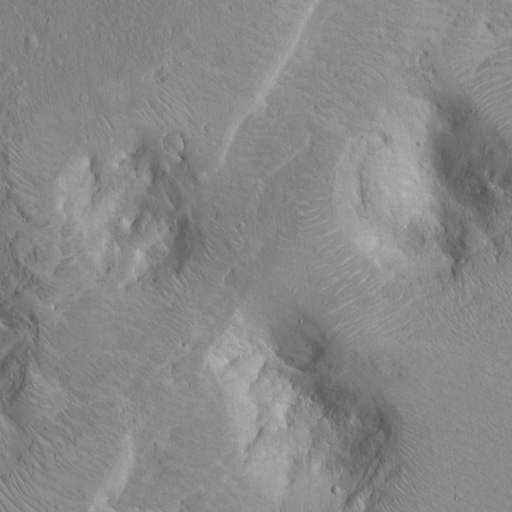
Objects detected: cone, cone, cone, cone